Aerial crown-view tile of a tropical tree (Barro Colorado Island, Panama), acquired 20250414:
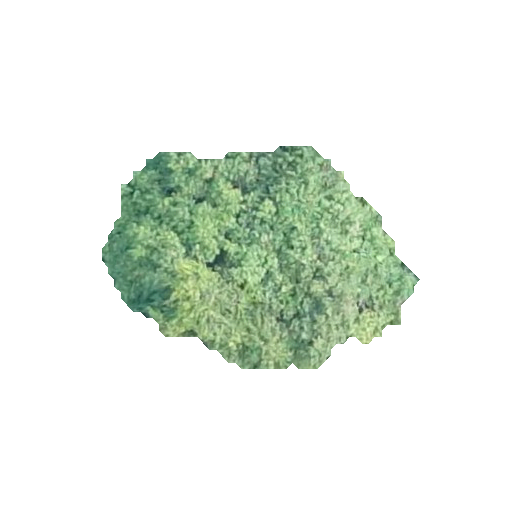
Species: Protium tenuifolium
GBIF accepted scientific name: Protium tenuifolium
Crown area: 74.43 m²